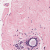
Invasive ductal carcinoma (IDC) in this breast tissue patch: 0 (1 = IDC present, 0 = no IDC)